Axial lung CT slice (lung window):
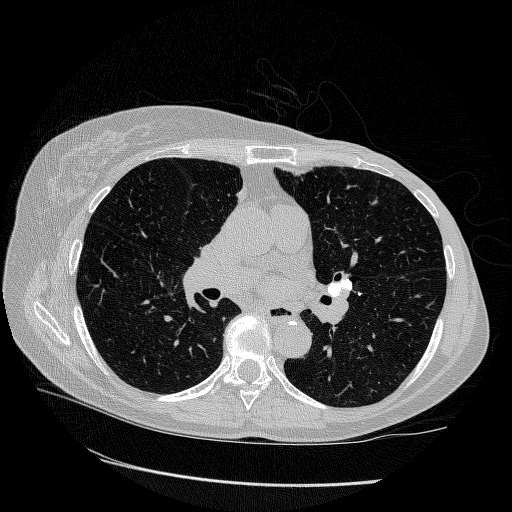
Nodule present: no